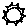
Label: sun